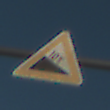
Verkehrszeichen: Gefaelle10
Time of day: SunriseSunset
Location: Outdoor (Nature)
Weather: Clear
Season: NotSpecified
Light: Natural